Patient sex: M
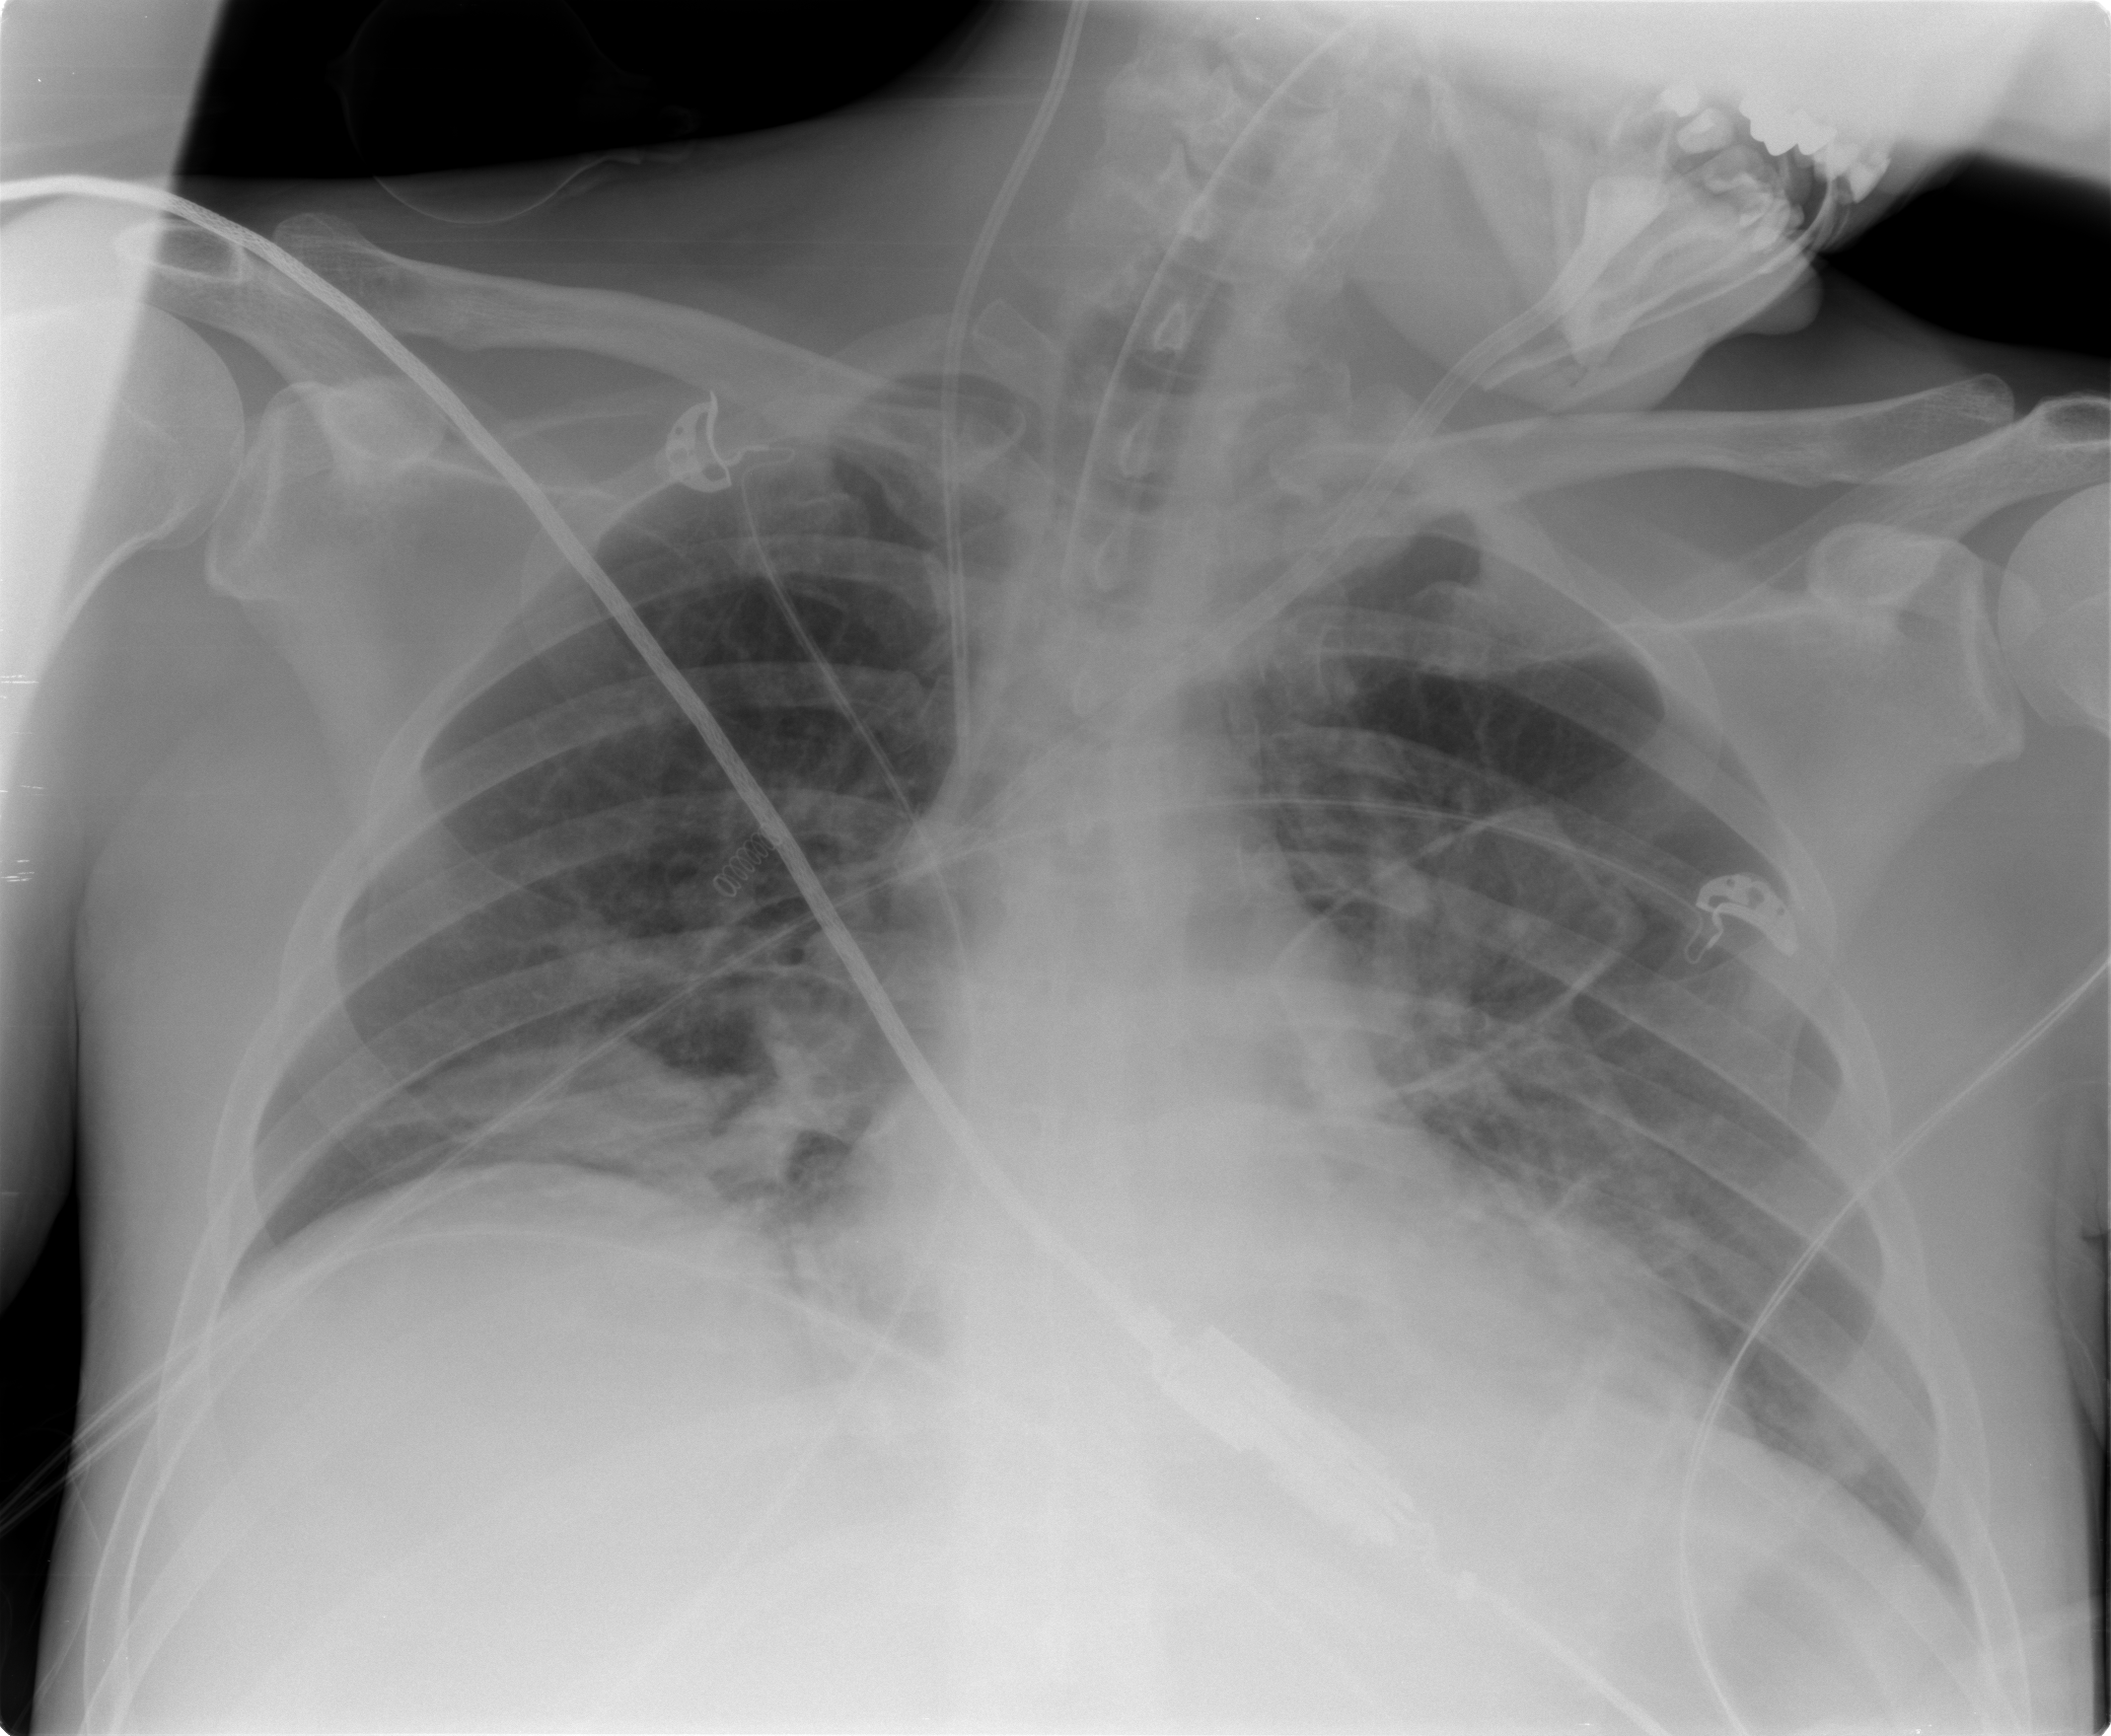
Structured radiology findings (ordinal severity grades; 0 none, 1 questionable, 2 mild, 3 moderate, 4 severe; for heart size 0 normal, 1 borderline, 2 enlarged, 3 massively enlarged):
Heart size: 1
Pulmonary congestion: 2
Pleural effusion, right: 1
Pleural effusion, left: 0
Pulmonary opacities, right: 2
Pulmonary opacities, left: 2
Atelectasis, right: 2
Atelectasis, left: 1